Question: Count the number of objects in the diagram.
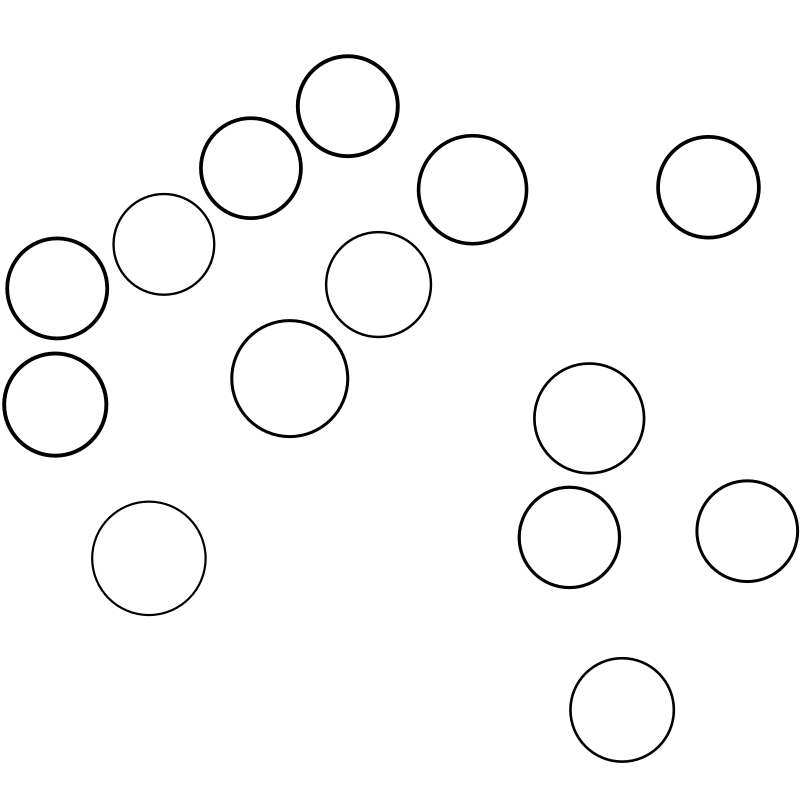
Answer: 14